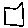
Label: square